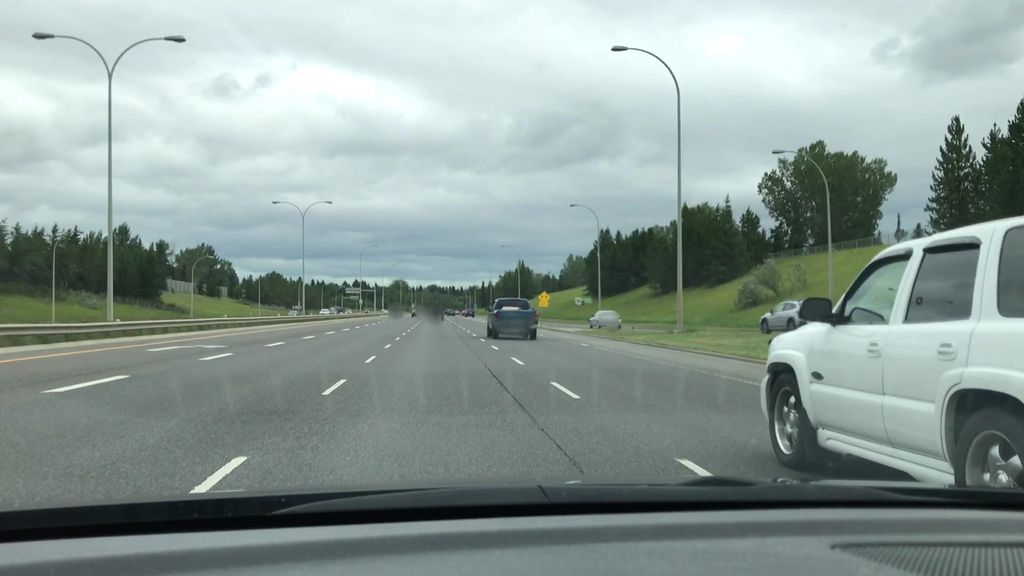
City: edmonton